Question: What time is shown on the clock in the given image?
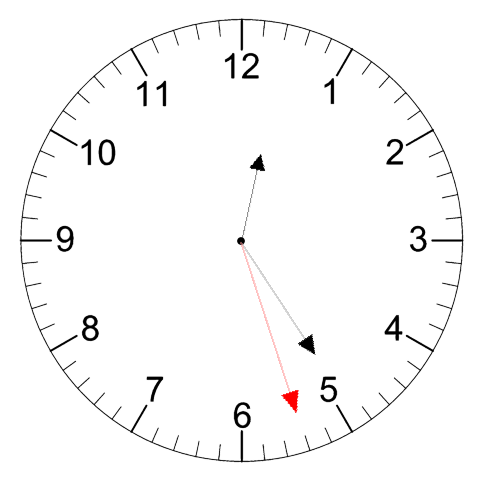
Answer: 12:24:27